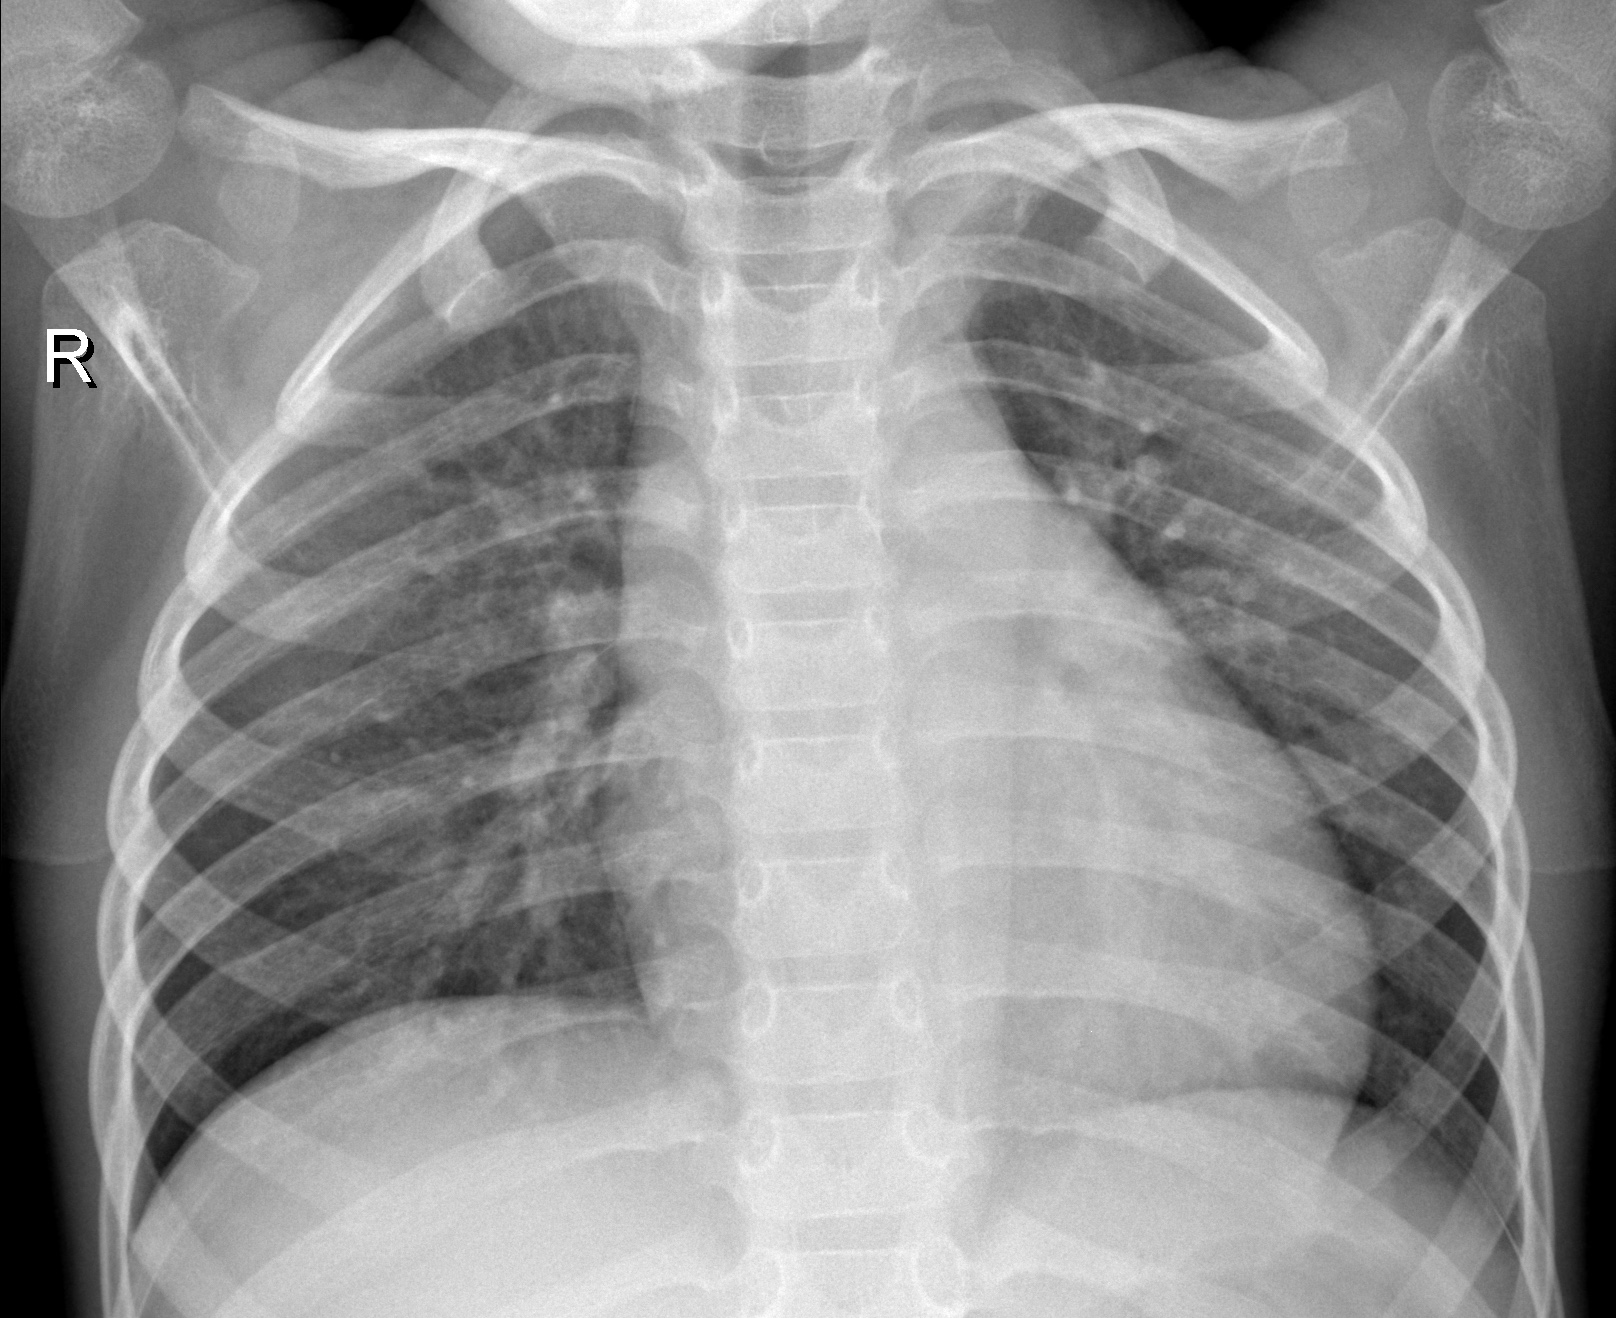
Diagnosis: NORMAL